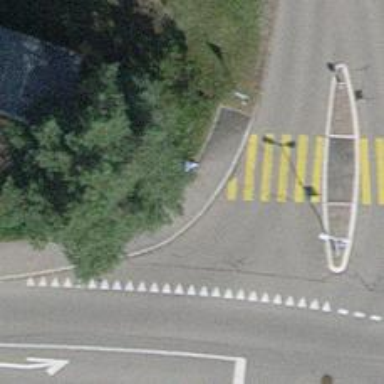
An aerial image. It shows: Sidewalk.